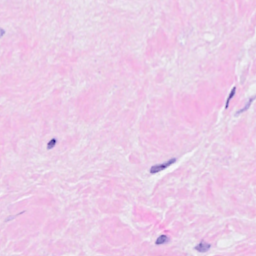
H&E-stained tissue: Breast